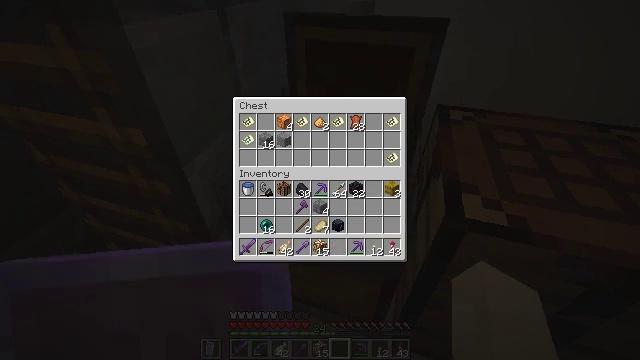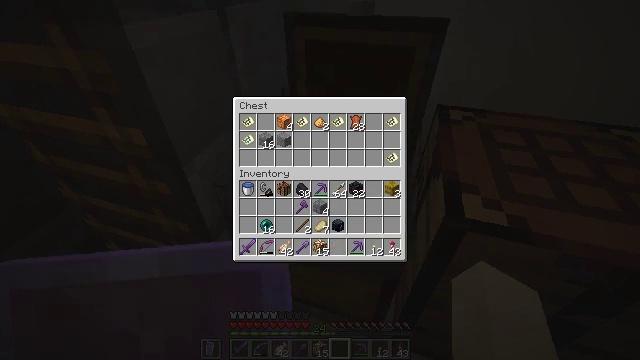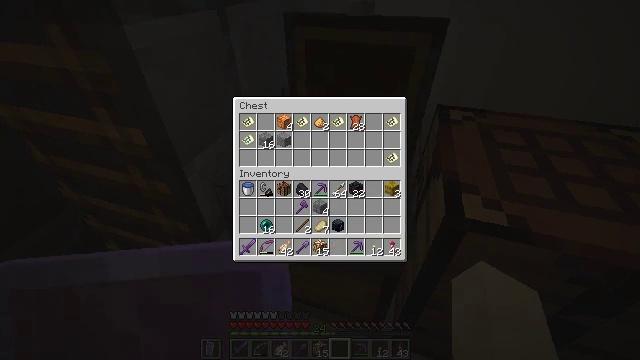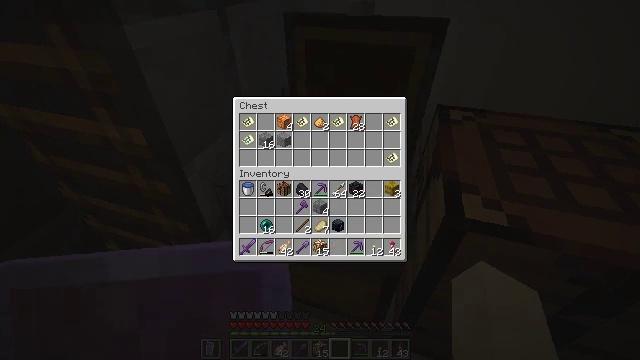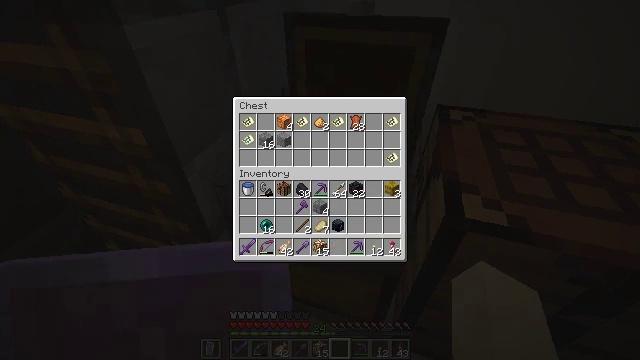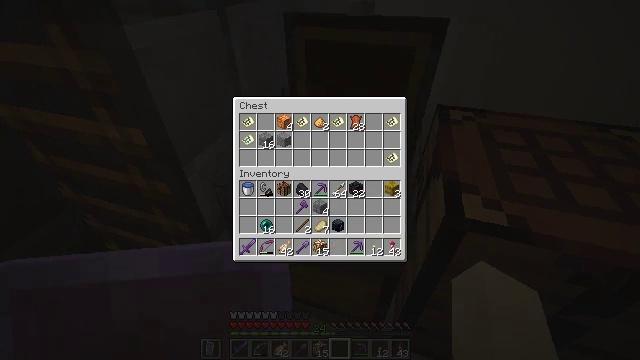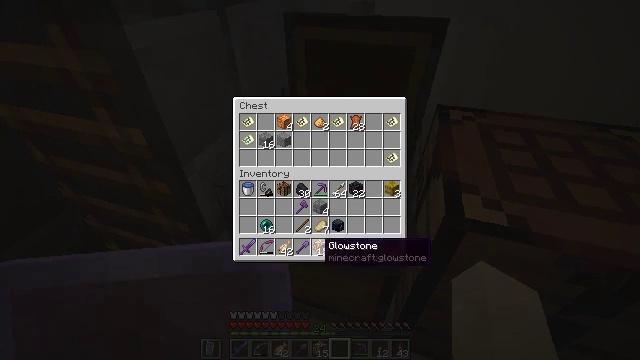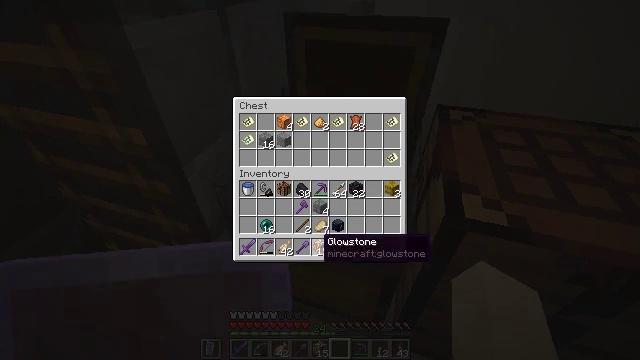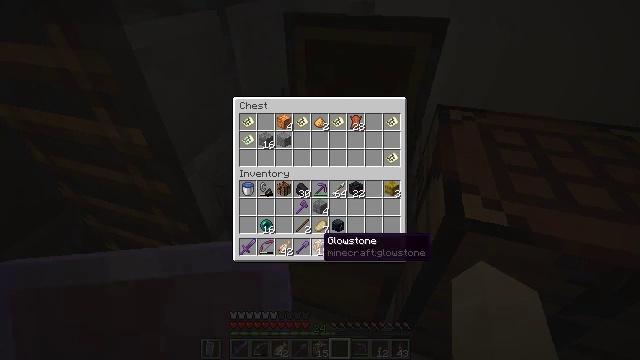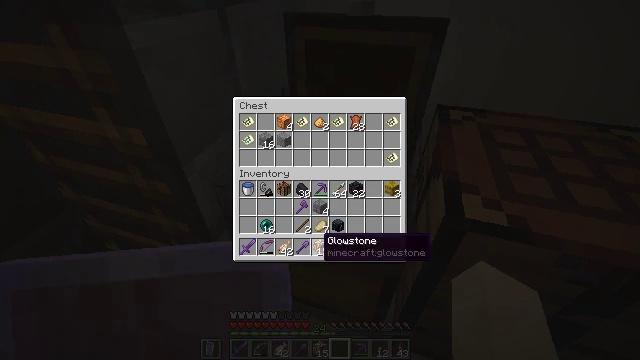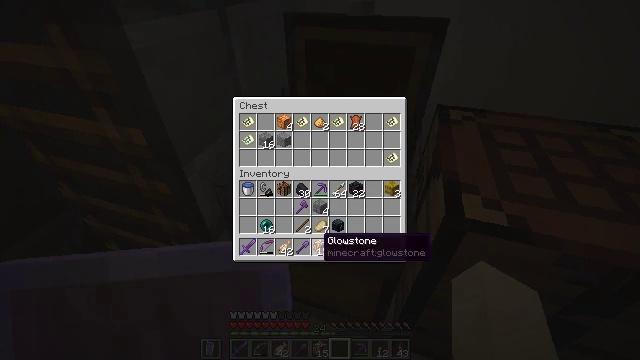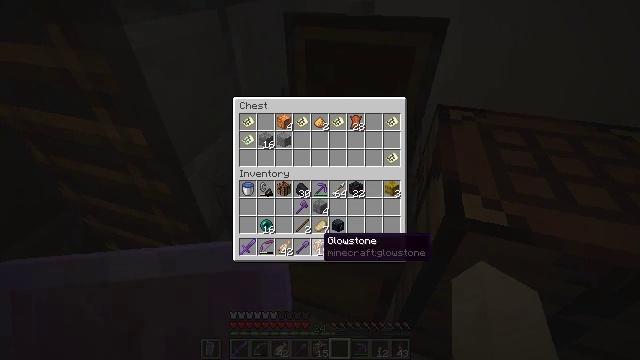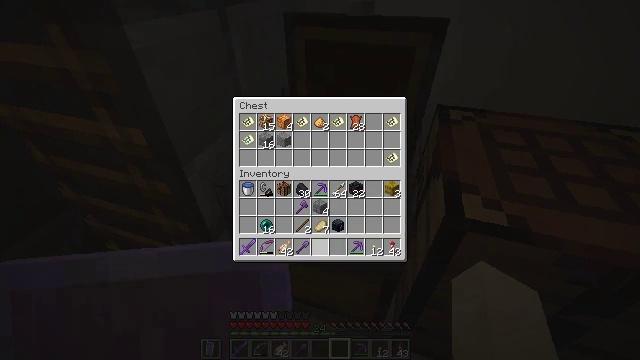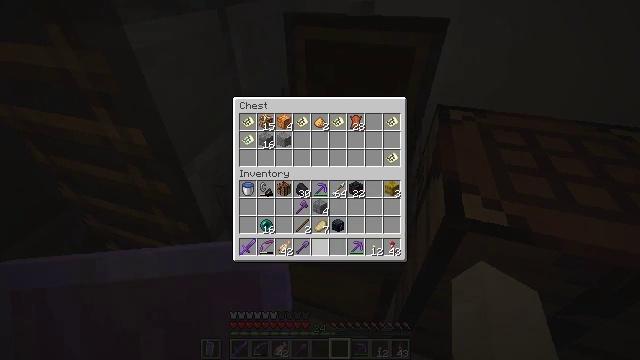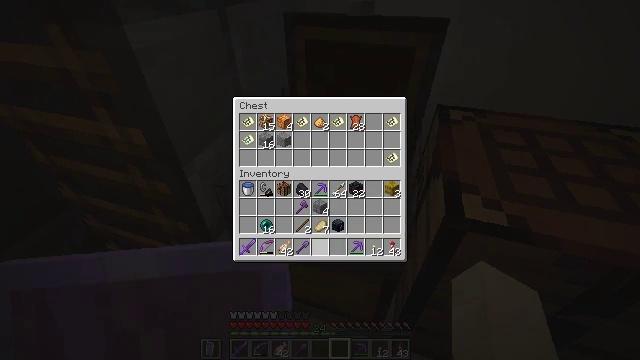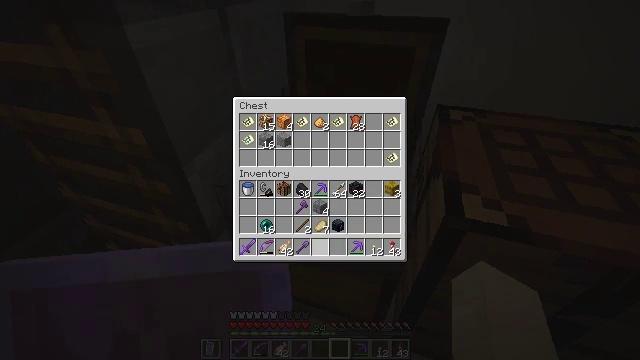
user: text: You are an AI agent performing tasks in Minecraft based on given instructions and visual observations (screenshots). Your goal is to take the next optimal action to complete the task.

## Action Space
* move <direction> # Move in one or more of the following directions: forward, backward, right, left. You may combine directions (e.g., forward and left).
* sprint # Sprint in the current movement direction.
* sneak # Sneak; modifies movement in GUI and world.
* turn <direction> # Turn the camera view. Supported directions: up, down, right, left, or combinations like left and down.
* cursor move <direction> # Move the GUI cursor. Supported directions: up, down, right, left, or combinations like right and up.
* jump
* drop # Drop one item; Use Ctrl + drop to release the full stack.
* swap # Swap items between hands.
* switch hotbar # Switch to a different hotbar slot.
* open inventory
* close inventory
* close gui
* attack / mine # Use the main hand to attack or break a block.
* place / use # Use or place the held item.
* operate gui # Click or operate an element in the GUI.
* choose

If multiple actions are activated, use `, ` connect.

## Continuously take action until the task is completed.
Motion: motion action
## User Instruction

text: Make smooth stone by smelting regular stone.
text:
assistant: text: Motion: sneak
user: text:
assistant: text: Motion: sneak
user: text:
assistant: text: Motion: sneak
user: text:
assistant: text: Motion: sneak
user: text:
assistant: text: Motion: sneak
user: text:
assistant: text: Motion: sneak, turn up
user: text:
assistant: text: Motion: sneak
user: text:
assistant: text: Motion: sneak
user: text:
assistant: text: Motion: sneak
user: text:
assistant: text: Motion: sneak
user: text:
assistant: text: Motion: sneak
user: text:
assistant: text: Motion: sneak, attack / mine
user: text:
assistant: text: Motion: sneak, attack / mine
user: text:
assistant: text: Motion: sneak, attack / mine
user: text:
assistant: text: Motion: sneak
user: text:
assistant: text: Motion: sneak
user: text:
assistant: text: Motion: sneak
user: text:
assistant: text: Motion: sneak
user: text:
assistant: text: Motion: sneak
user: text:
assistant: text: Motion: no_op
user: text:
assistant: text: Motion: no_op
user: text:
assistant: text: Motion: no_op
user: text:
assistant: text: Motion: no_op
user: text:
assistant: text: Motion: no_op
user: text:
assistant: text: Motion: no_op
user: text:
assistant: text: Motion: no_op
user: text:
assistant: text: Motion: no_op
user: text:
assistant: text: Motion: no_op
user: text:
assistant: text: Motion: no_op
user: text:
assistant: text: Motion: no_op